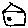
Label: house